Field crop: maize
Growth stage: 2
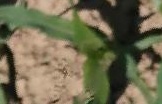
Species: maize